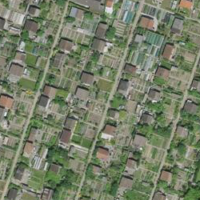
EUNIS habitat code: 53
Species observed at this site:
Rorippa palustris